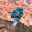
Label: 9